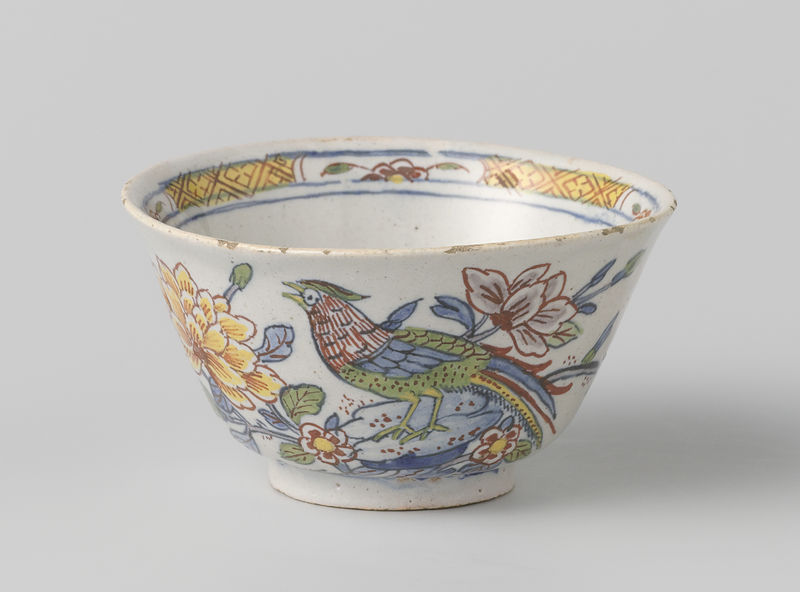
Titel: Kop, beschilderd met bloemtakken en een vogel
Standort: Amsterdam
Institution: Rijksmuseum
Schlagwörter: blue, red, white, gold, green, old, yellow, flowers, brown, vase, flower, feet, decoration, purple, bird, peacock, tail, cock, rooster, glass, wings, leaves, colorful, colourful, crest, eye, lines, ceramic, cup, asian, bud, china, beak, border, porcelain, vines, bowl, painted, chicken, chip, asia, veins, oyster, used, petals, buds, stems, chipped, spotted, rim, speckled, dinnerware, chips, whiet, porculane, ceraim, chippe, chia, procelain